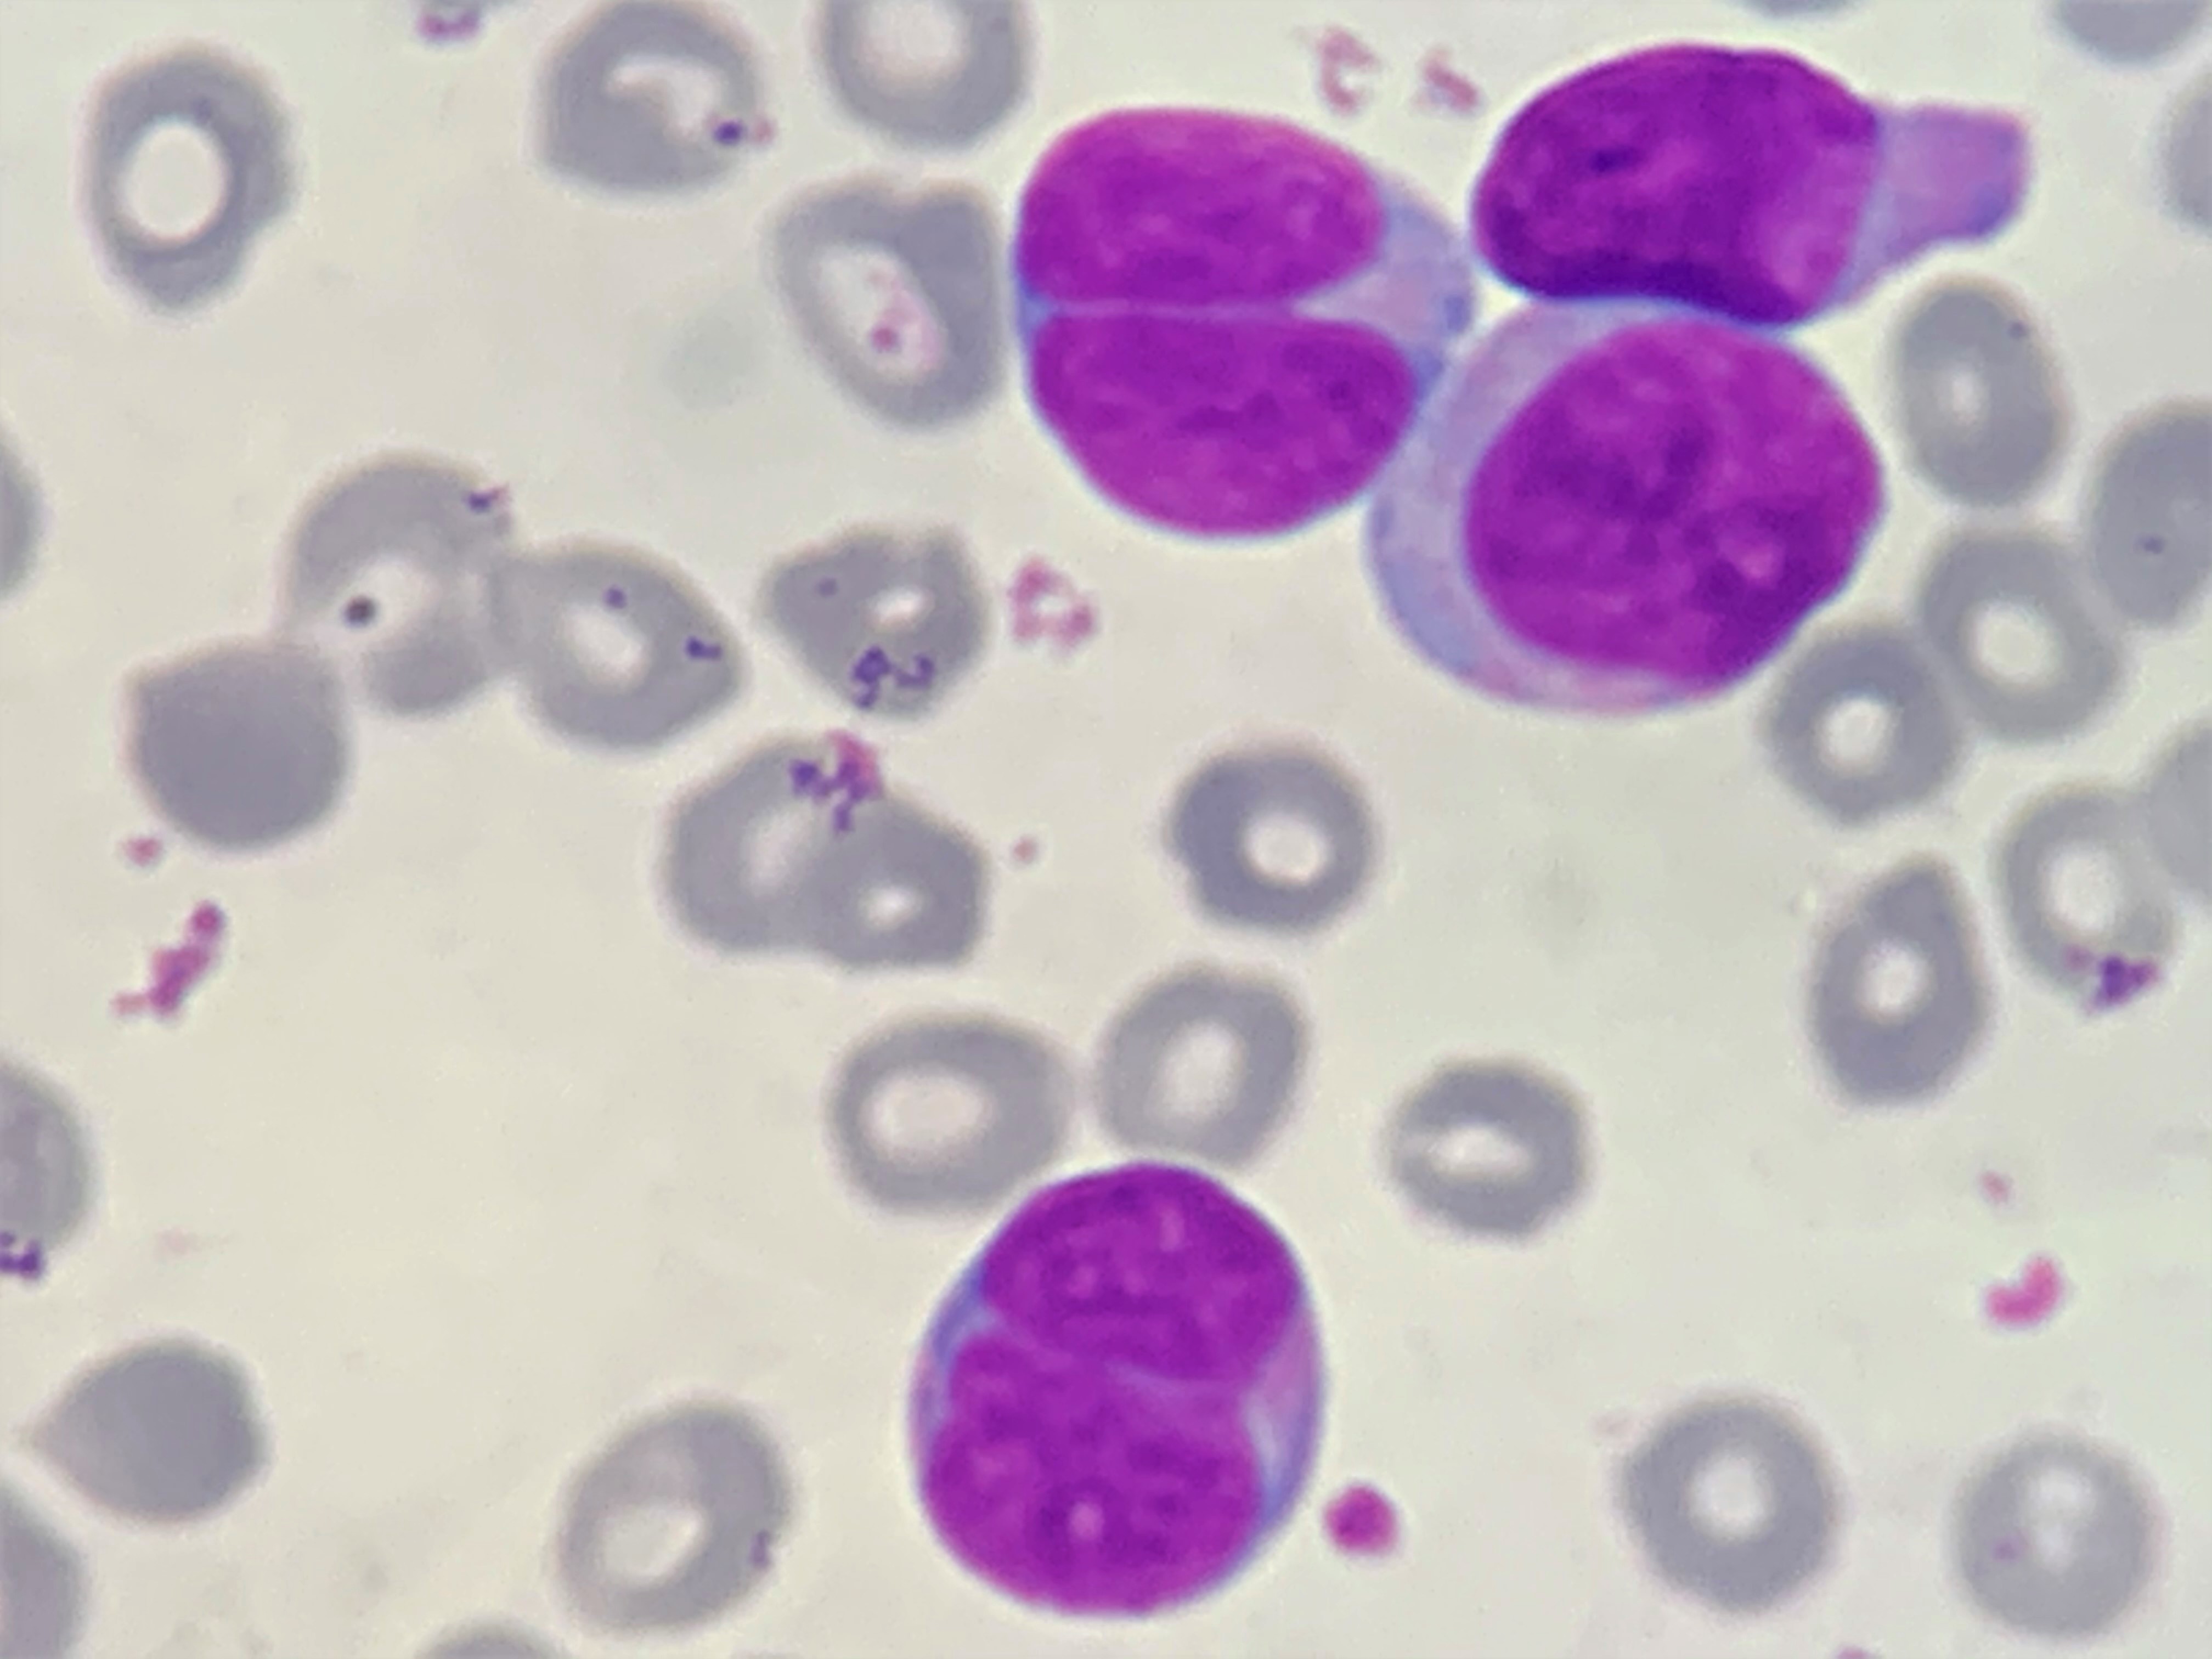
Cell type: BLAST CELLS